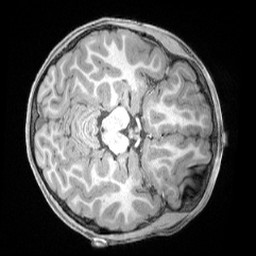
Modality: T1w
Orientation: axial
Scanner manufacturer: siemens
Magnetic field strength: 3 T
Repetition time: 2.4 s
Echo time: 0.00224 s